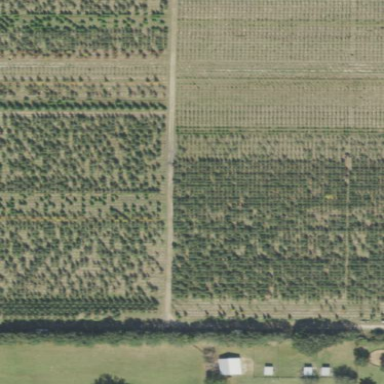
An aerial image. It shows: Plant nursery with trees.